Interaction volume radius: 10 \u00c5
Interaction volume height: 10 \u00c5
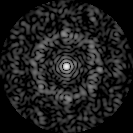
Disorder parameter: 0.8009